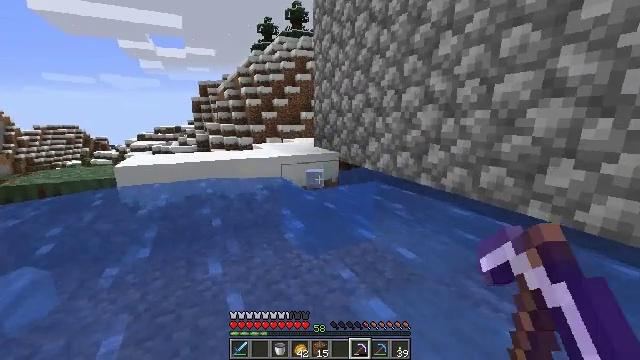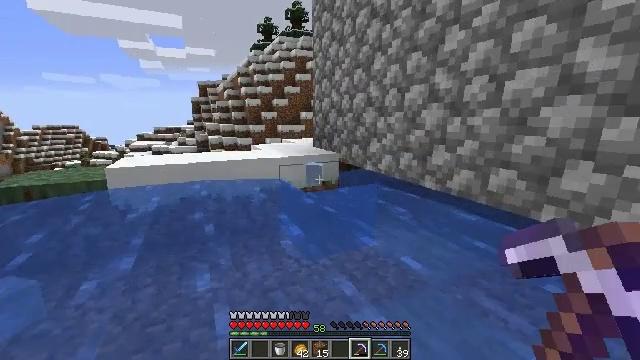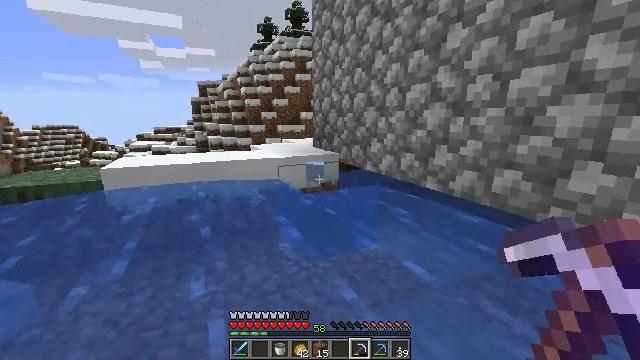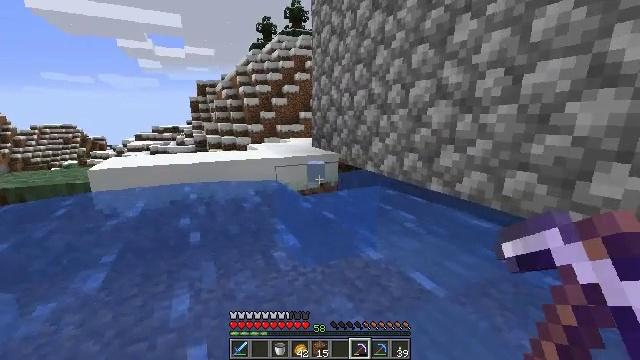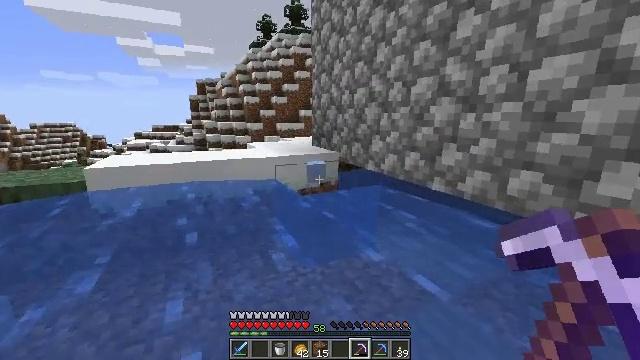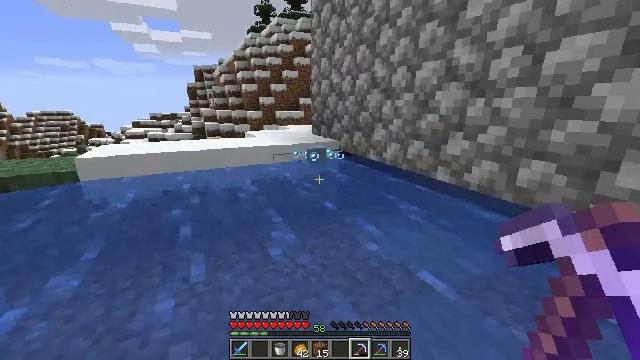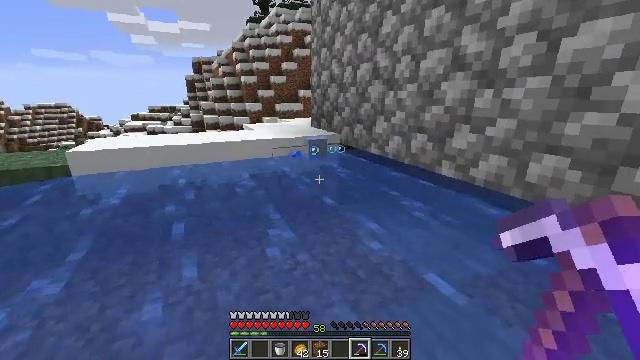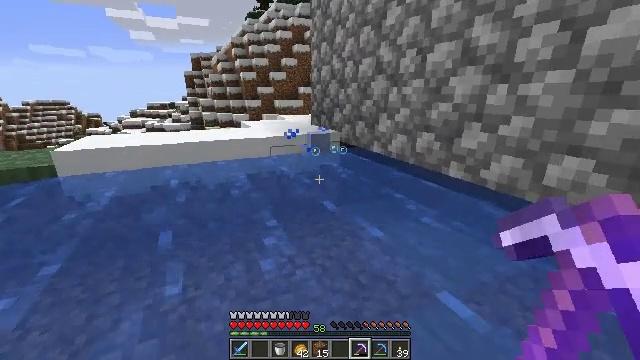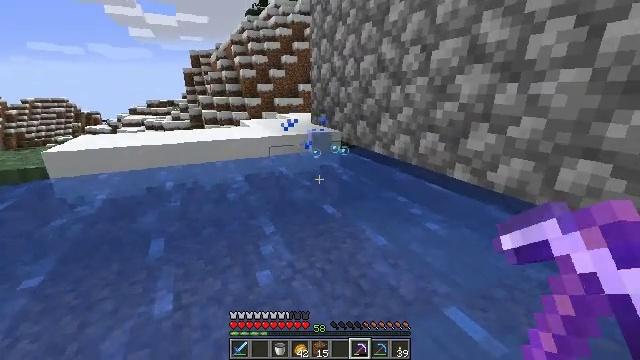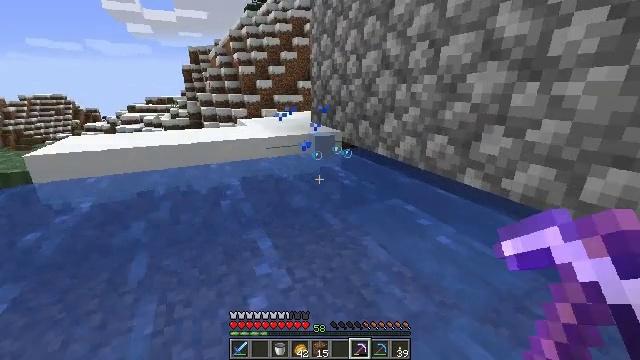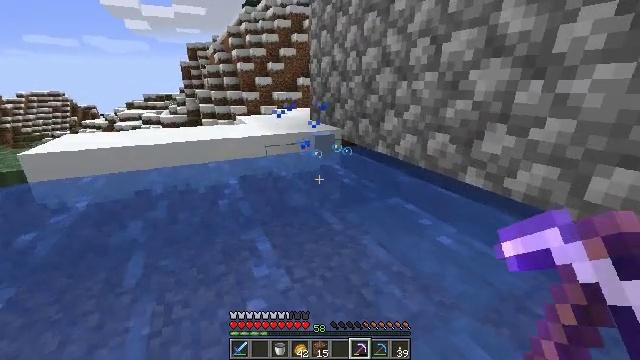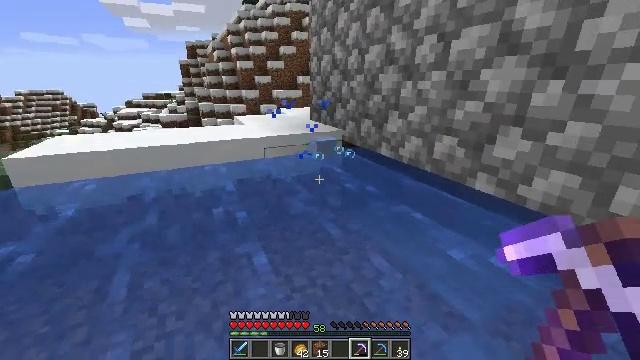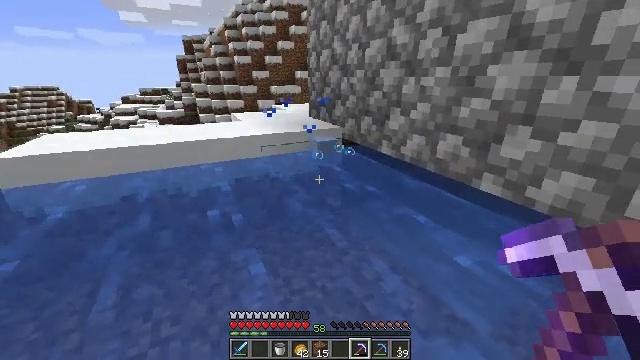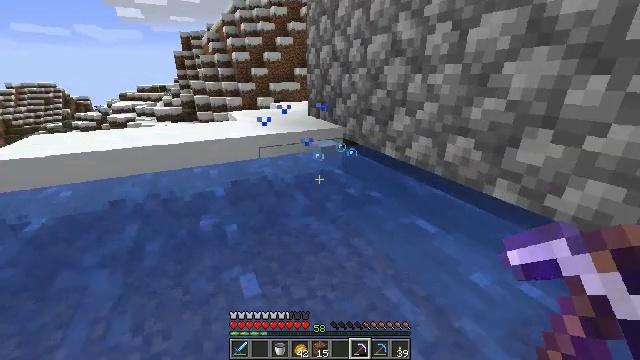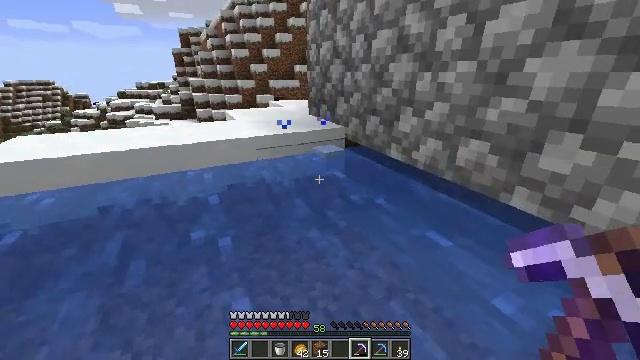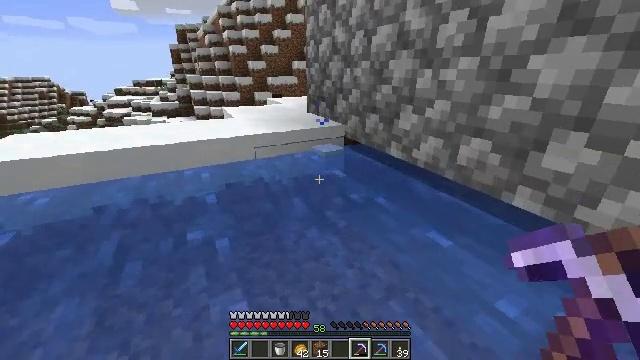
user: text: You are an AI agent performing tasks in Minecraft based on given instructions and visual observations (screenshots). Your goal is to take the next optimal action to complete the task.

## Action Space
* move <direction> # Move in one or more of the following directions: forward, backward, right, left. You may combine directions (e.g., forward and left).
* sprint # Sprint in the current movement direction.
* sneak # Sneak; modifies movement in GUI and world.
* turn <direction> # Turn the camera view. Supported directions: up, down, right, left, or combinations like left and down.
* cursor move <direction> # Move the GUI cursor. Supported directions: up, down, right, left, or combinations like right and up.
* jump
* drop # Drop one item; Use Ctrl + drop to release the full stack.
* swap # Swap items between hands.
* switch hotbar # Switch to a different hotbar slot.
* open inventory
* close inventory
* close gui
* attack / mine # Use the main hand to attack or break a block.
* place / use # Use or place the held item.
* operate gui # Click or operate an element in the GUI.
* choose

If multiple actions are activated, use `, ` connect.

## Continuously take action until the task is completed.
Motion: motion action
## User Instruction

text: Mine ice to use in an ice pathway.
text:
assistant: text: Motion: move forward
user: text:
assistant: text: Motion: move forward
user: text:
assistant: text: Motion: move forward
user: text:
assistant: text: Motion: move forward
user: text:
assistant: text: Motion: move forward, turn down
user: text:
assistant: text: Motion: move forward, turn down
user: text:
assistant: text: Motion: move forward
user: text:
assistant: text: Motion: move forward
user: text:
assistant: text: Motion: move forward
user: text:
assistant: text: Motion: move forward
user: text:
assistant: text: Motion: move forward
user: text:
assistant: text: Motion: move forward
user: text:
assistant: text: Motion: move forward
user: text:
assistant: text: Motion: move forward
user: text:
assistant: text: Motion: move forward
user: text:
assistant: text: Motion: move forward
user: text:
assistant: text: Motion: move forward
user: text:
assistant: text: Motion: move forward
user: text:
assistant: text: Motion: move forward
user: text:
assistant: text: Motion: move forward
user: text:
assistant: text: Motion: move forward
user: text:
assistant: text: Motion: move forward
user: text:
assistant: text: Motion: move forward, turn down
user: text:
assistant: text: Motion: move forward, turn down
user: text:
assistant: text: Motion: move forward
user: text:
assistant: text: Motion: move forward and move right, turn down
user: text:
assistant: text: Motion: move forward and move right, turn down
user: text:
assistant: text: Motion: move forward and move right, turn left and down
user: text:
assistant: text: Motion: move forward and move right, turn left and down
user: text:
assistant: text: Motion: move forward and move right, turn left and down